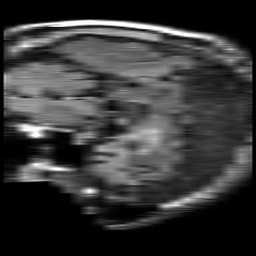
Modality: FLAIR
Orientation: sagittal
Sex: male
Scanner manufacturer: philips
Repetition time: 11 s
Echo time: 0.125 s